Current action and preconditions to check: trajectory_clear

Your task: For each precondition in the list above, predict whether it will hold at this action.

Consider the current scene as observed from the mobile robot's camera, and analyze the predicted future states of all dynamic agents (e.g., people, animals, vehicles, or any moving entities) within the NEXT SECOND.

IMPORTANT: Only answer "very likely" if you are absolutely certain—based on strong, clear evidence—that a dynamic agent will violate the precondition in the predicted future state. Do NOT answer "very likely" for unlikely, ambiguous, or low-probability risks.

Ask yourself for each precondition: Is there a high probability, with clear and convincing evidence, that the predicted future states of any dynamic agent will interfere with the predicted future state of the currently executing action within the NEXT SECOND, causing that precondition to fail?

Assess the risk level based on these predictions. Use "likely" or "very likely" if motions create a clear risk of interference.

Use "neutral" or "improbable" if agents are nearby but their predicted paths are clearly diverging or non-conflicting.

Failure Risk Categories: "very improbable", "improbable", "neutral", "likely", "very likely"

Answer Format: Output ONLY the probability_of_failure value from these categories: "very improbable", "improbable", "neutral", "likely", "very likely"

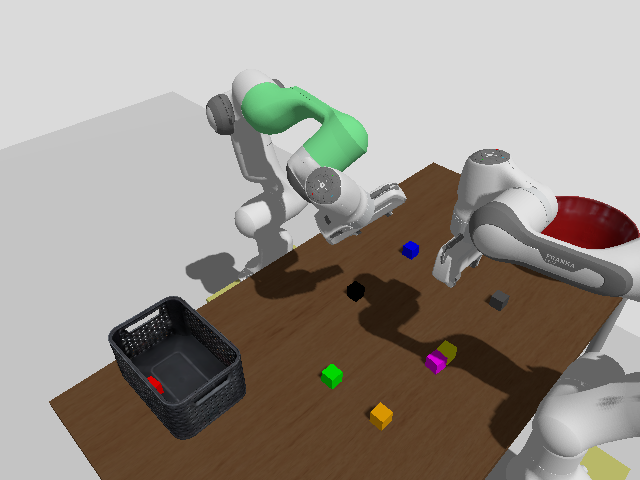

Answer: improbable